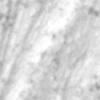
Label: no_change